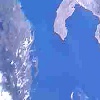
Label: water